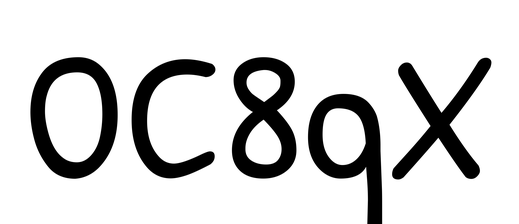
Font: PatrickHand-Regular